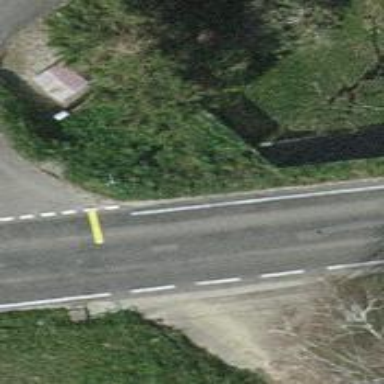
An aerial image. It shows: Bus stop with platform for public transport.